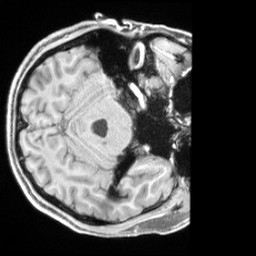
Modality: T1w
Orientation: axial